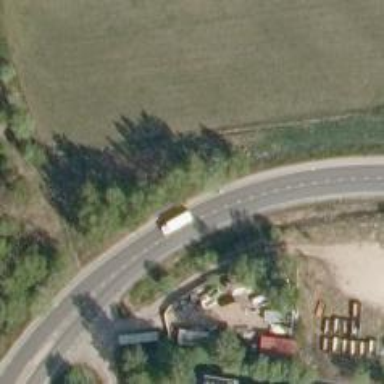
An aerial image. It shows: Secondary road with asphalt surface.